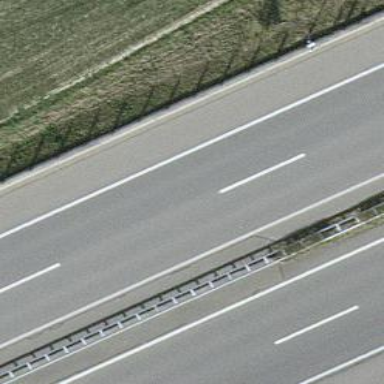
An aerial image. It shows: Asphalt motorway.